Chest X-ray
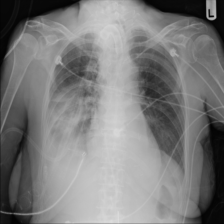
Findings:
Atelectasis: negative
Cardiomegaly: negative
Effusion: negative
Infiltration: negative
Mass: negative
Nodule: negative
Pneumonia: negative
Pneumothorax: negative
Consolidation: positive
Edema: negative
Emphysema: negative
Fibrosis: negative
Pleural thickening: negative
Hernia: negative